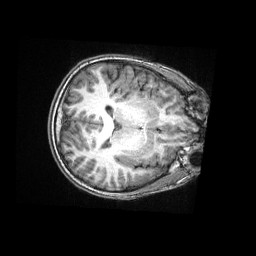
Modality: T1w
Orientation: axial
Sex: male